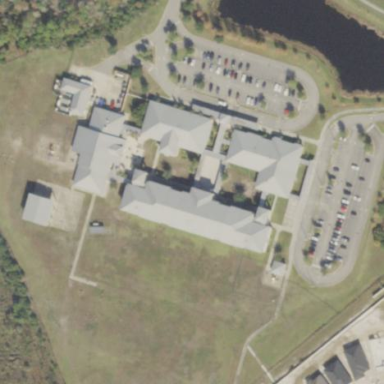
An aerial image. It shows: School.